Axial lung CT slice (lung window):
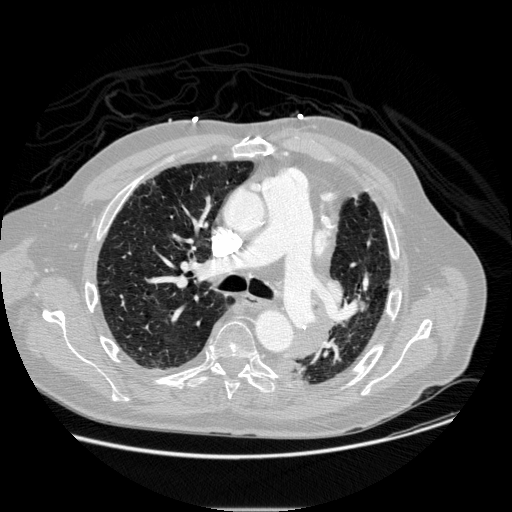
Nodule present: yes
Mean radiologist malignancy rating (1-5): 3.5